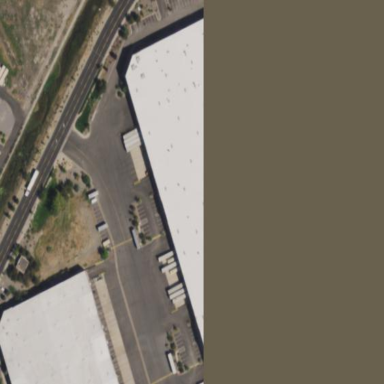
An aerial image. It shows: Warehouse.